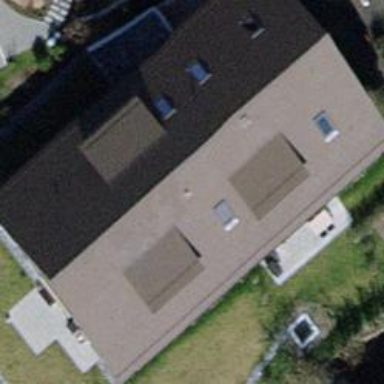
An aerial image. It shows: Detached building with gabled roof. The roof is pitched in shape.